Question: How are GUIs like this made, but in console applications?
There are many examples, such as alsamixer:

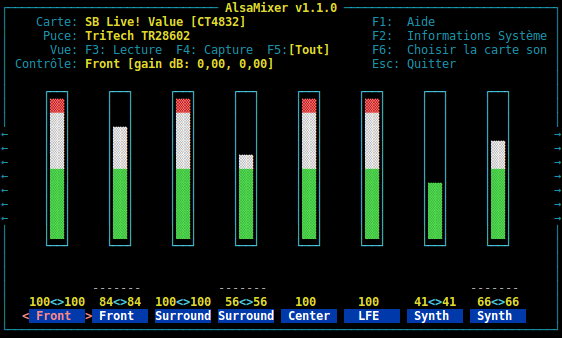
Answer: Libraries such as Curses do it much the same way that window managers run graphical environments. Controls such as windows, buttons, checkboxes are all defined by the library.
Instead of WriteLining to the screen, you're writing text to a window or setting the text of some control. The library keeps track of windows, overlap, border effects, drop shadows, drag behavior (if the mouse is supported). It builds up a character buffer of characters, foreground, and background colors.
The goto(x, y) example posted would work, but if the implementation did this for each character, the performance would lag noticeably. To get the quickness, when you make a change to some text or other properties, the library knows the rectangular regions that need to be updated from the character buffer and writes the new character data for that region to the screen in one chunk with optimized calls to the video drivers.
Unlike with basic console apps which just echo every printable character to the screen, keyboard input in these advanced apps is intercepted and such characters are more explicitly written to (or not written to, in the case of your app's hotkeys) the right window or whatever.
I wish .Net had a whole Console windowing library built in. ... [Sigh] I think those old console-style apps look pretty sweet.